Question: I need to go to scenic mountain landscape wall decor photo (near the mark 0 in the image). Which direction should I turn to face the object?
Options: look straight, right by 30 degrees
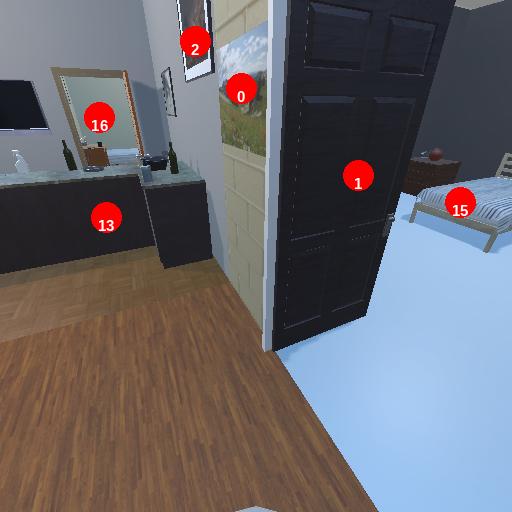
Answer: look straight